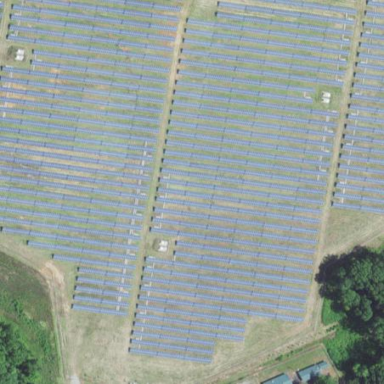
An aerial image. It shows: Solar power plant utilizing photovoltaic technology.